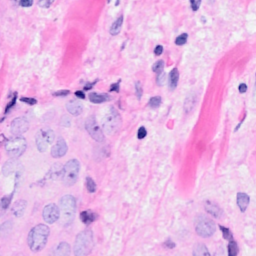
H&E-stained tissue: Breast